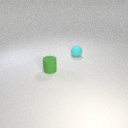
small cyan rubber sphere to the right of small green rubber cylinder